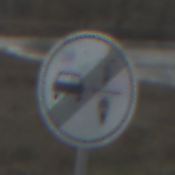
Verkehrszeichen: EndeVerbotUeberholenEinspurigeFahrzeuge
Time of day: SunriseSunset
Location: Outdoor (RoadRail)
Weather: PartlyCloudy
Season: NotSpecified
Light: Natural